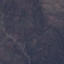
Land use / land cover: HerbaceousVegetation